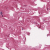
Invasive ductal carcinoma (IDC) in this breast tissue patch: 0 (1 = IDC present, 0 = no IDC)